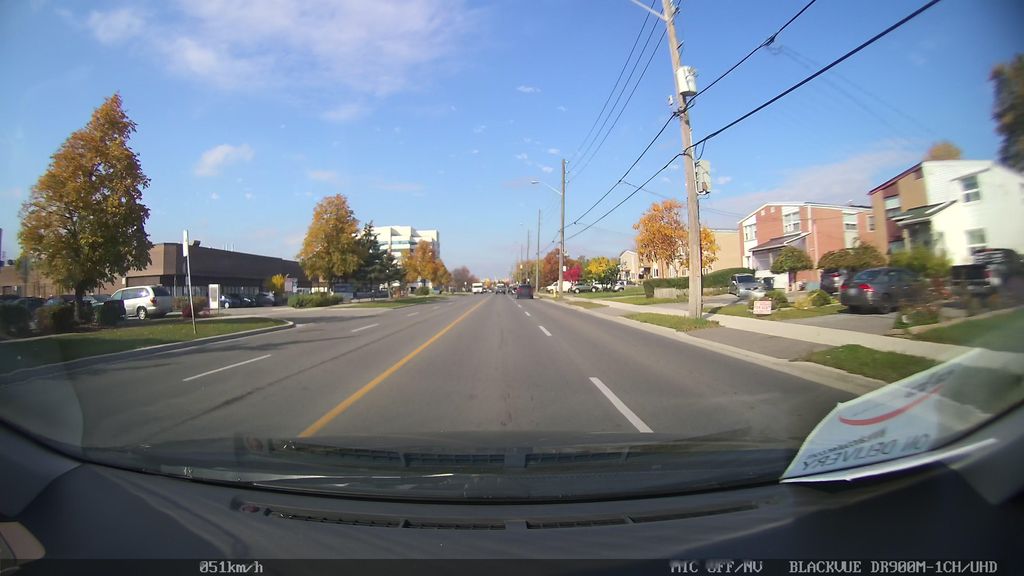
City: toronto